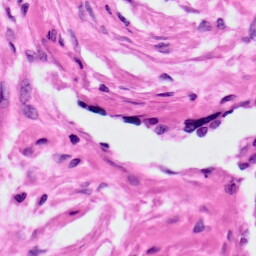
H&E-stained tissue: Ovarian